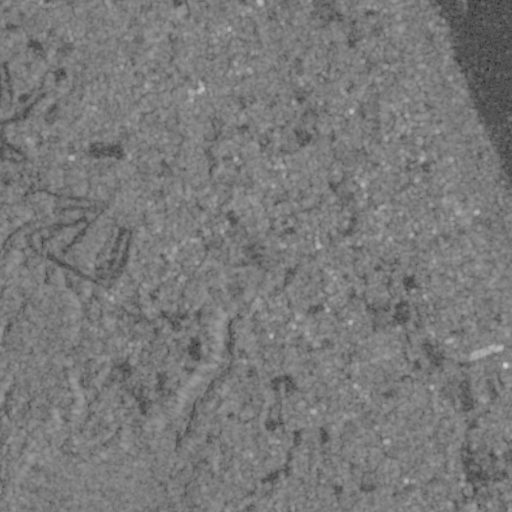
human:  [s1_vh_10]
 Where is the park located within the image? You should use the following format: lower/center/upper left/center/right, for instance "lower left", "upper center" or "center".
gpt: The park is located in the center of the image.
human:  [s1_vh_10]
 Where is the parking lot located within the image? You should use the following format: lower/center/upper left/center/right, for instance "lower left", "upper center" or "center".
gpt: The parking lot is located in the center right of the image.
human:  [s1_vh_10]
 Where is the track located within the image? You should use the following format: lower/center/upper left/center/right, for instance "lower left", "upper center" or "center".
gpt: The track is located in the upper right of the image.
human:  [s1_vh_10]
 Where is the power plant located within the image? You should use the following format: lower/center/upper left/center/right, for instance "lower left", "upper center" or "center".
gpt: There is no power plant in the image.

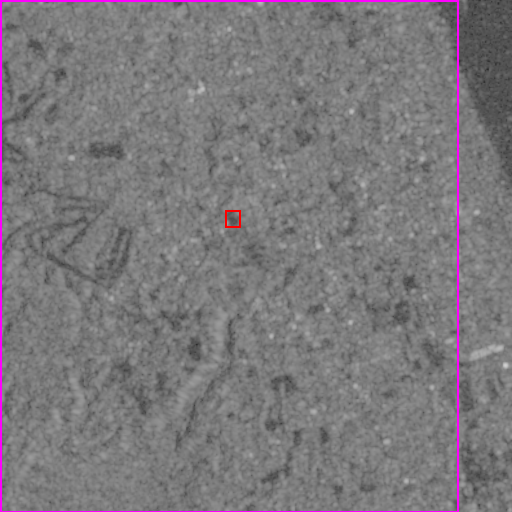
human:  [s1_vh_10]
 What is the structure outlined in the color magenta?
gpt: The structure outlined in magenta is a crop field.
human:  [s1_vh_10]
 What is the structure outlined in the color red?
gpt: The structure outlined in red is a park.
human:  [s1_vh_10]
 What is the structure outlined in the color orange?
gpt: There is no orange outline.